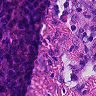
Metastatic tissue present: yes